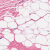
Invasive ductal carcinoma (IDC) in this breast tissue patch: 0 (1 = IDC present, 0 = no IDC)